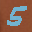
Label: 5